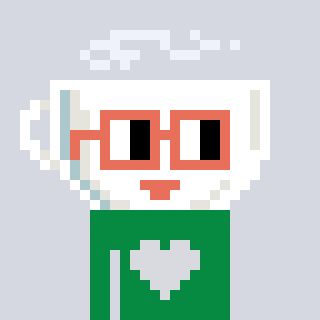
a pixel art character with square orange glasses, a mug-shaped head and a green-colored body on a cool background